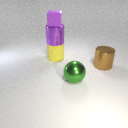
large yellow rubber cylinder behind large green metal sphere